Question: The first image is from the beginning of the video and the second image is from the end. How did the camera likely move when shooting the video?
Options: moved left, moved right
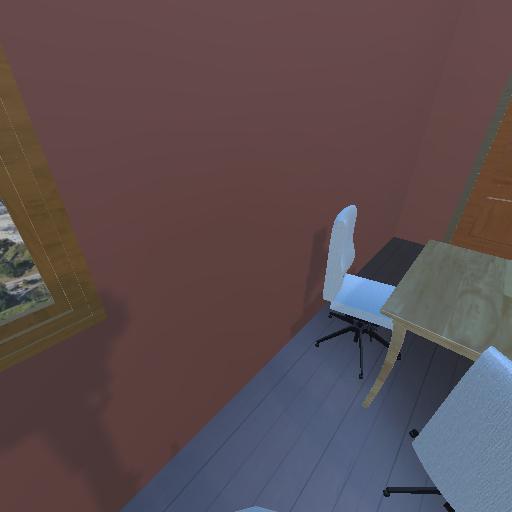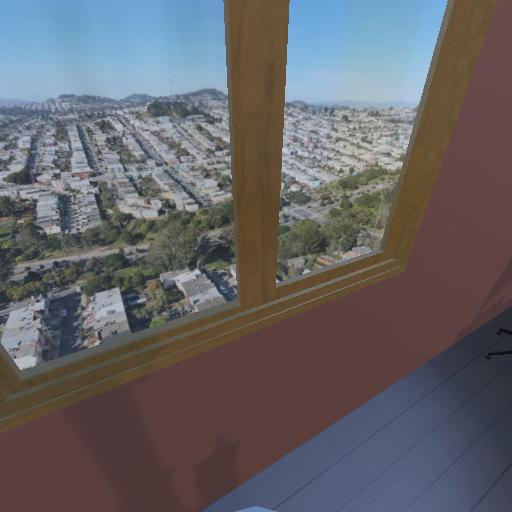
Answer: moved left